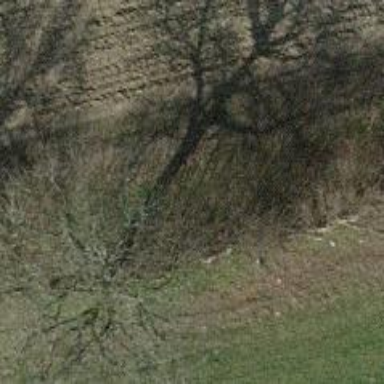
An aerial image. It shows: Beautiful tree in nature.